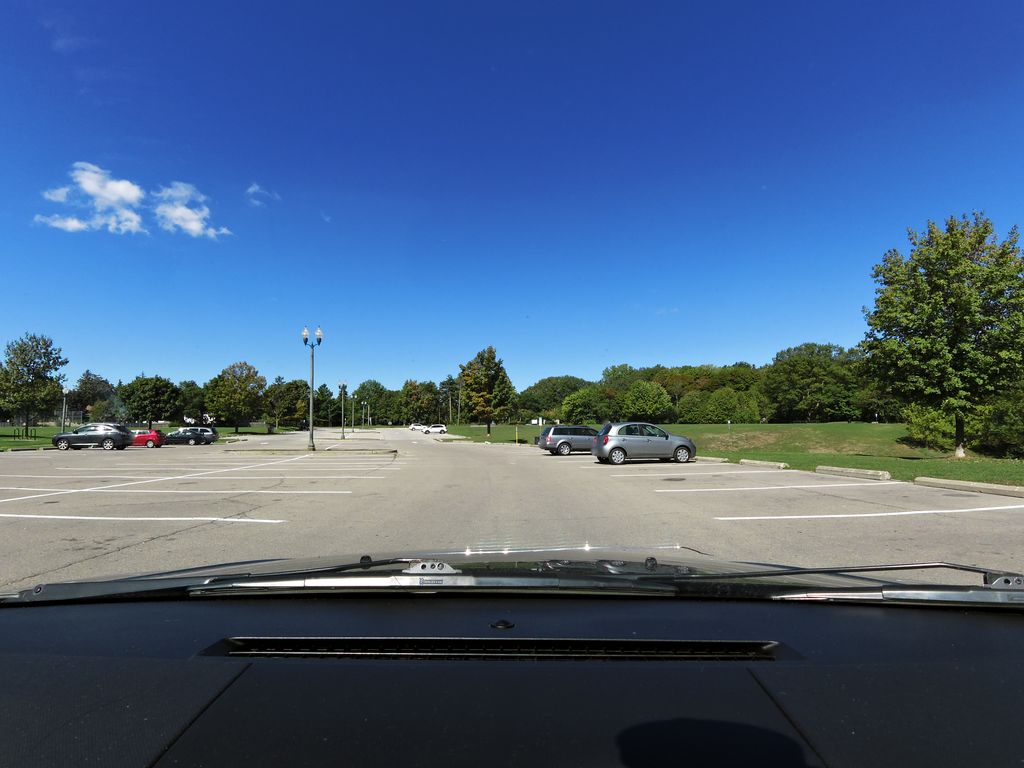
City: hamilton